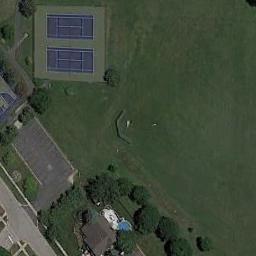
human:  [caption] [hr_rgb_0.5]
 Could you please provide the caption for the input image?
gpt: There are two tennis courts in the upper left corner, one of which is blocked .

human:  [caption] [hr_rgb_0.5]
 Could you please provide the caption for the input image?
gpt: Tennis court built on the lawn with parking lots and buildings nearby .

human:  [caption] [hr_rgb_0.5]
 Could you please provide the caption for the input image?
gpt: The tennis court is on the grass next to some trees and parking lot .

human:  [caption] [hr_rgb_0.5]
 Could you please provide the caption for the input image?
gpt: The tennis courts are surrounded by grass .

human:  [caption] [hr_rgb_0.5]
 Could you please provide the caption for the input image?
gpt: The tennis court is on a green meadow .